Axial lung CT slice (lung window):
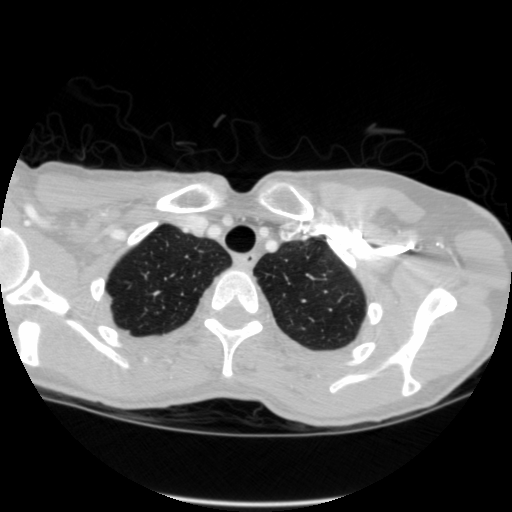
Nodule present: no